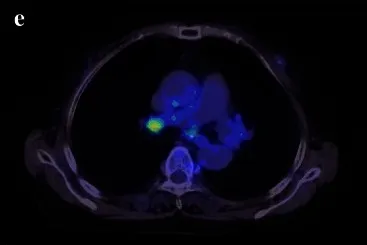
D-f Axial PET-CT scan image of the mediastinum and chest wall. D; Before cessation of MTX, slightly increased FDG avidity was visible in the mediastinum and left chest wall.
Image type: radiology (pet)